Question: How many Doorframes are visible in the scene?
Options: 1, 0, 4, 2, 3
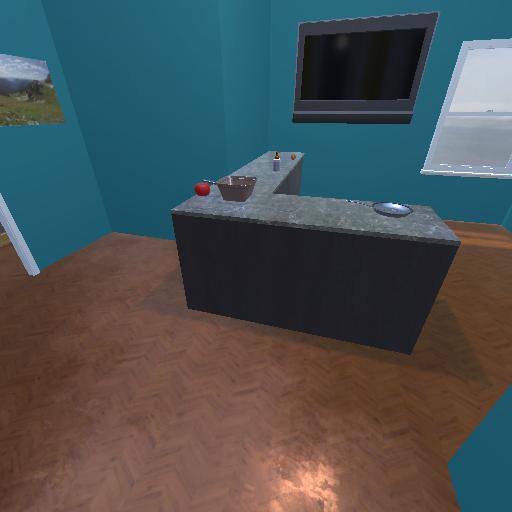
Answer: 1